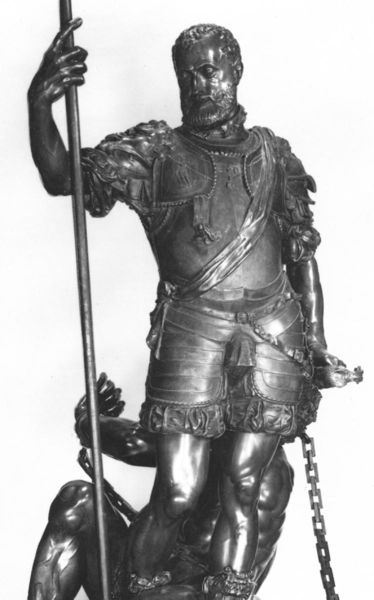
Titel: Karl V. und die gefesselte Wut ;Karl  V. triumphiert über den Furor
Künstler: Leone Leoni
Institution: Madrid, Museo del Prado
Schlagwörter: gruppe, hand, mann, nackt, brust, bart, hose, arm, kragen, portrait, gewand, locken, renaissance, schultern, skulptur, statue, beine, fesseln, schärpe, italien, stab, kette, könig, lanze, glanz, metall, gesenkter blick, bronze, plastik, knie, waffen, ketten, scherpe, ritter, rüstung, rom, römer, triumph, harnisch, seitenblick, sklave, krieger, speer, gefangener, grieche, schamkapsel, versteckter mann